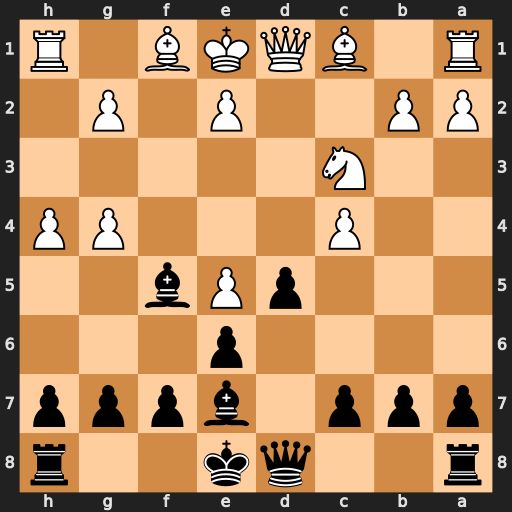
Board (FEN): r2qk2r/ppp1bppp/4p3/3pPb2/2P3PP/2N5/PP2P1P1/R1BQKB1R
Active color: b
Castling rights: KQkq
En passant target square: -
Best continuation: Bxh4+ Rxh4 Qxh4+